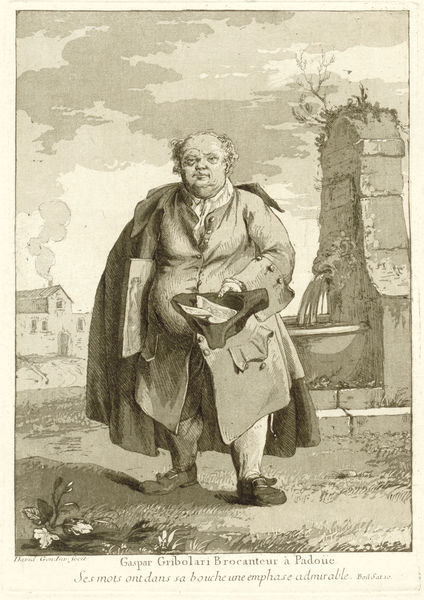
Titel: Portret van de kunsthandelaar Gaspare Gribolari uit Padua
Künstler: Giovanni David
Standort: Amsterdam
Institution: Rijksmuseum
Schlagwörter: himmel, mann, umhang, wasser, weiß, wolken, blume, braun, hut, zeichnung, haus, bild, rauch, mantel, brunnen, schrift, schuhe, dick, glatze, ruine, geld, druck, text, dreispitz, spende, betteln, beig, übergewichtig, gaspar, illegal, bribolari